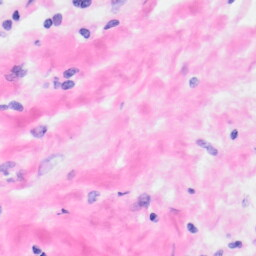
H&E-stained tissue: Kidney